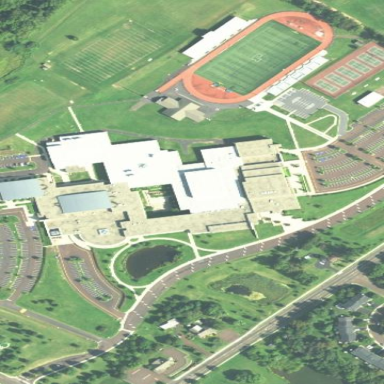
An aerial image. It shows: School building.